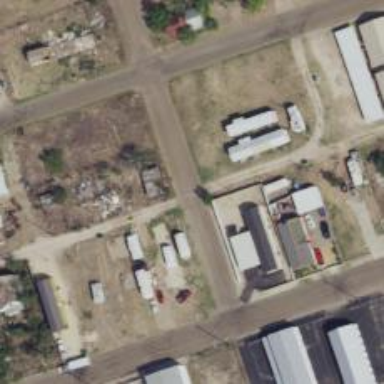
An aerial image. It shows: Alleyway designated as service road.